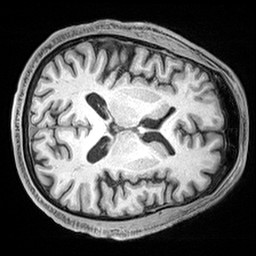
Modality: T1w
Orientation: axial
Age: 52
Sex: male
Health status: healthy
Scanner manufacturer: siemens
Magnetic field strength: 3 T
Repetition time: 2.4 s
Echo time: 0.00217 s